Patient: sex M, age 67
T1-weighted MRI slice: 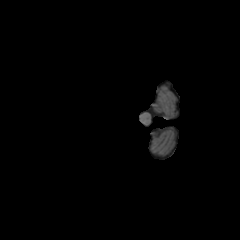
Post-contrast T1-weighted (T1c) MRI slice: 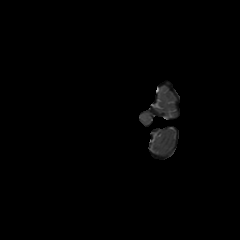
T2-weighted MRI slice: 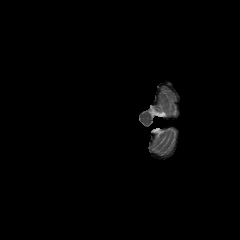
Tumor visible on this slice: no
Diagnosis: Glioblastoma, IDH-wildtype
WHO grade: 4